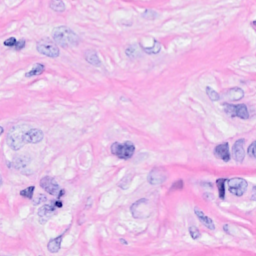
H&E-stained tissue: Breast